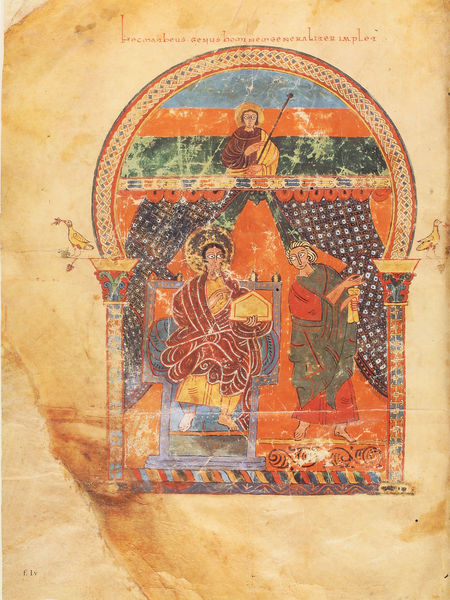
Titel: Beatus-Manuskript
Künstler: Magius
Institution: New York, Pierpont Morgan Library
Schlagwörter: blau, gemälde, himmel, vogel, kleid, stuhl, säule, säulen, rot, tuch, malerei, wand, vorhang, gewand, mantel, drei, personen, füße, papier, bogen, stab, thron, buch, orient, tron, pergament, heiligenschein, tempel, heilige, heilig, reliqie